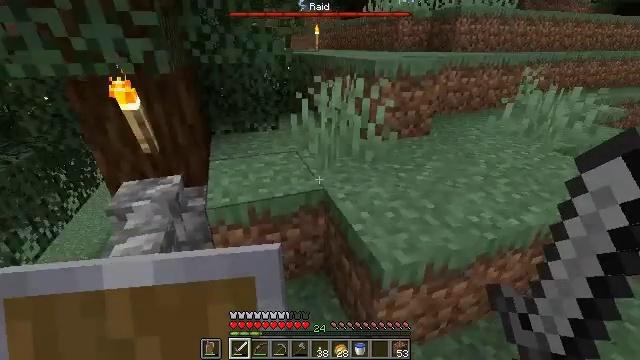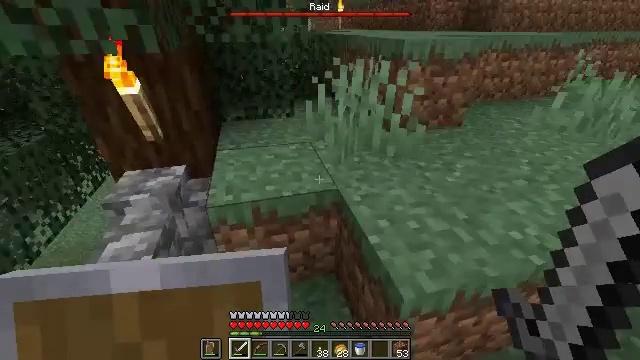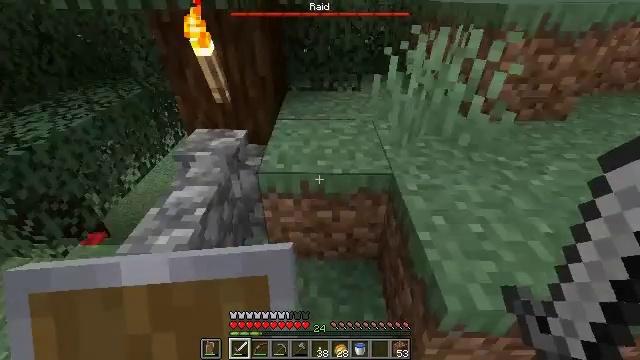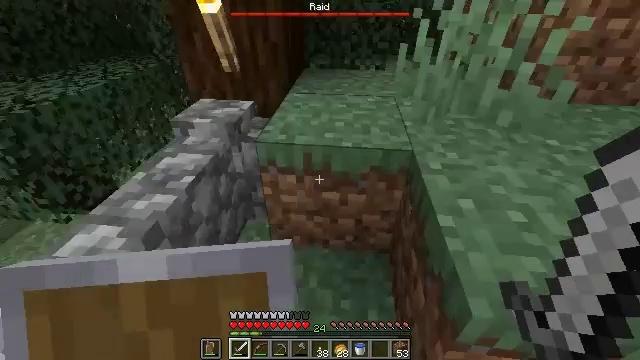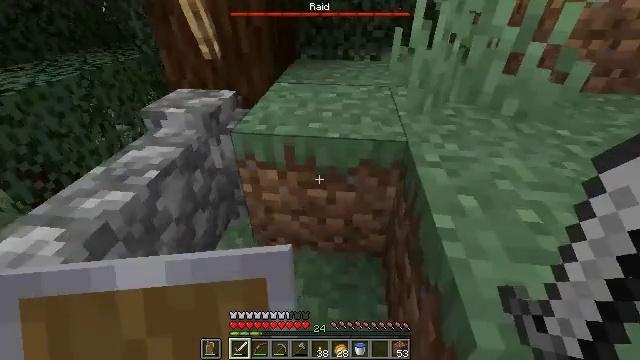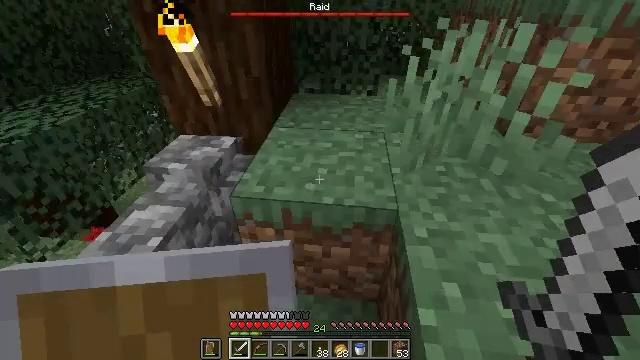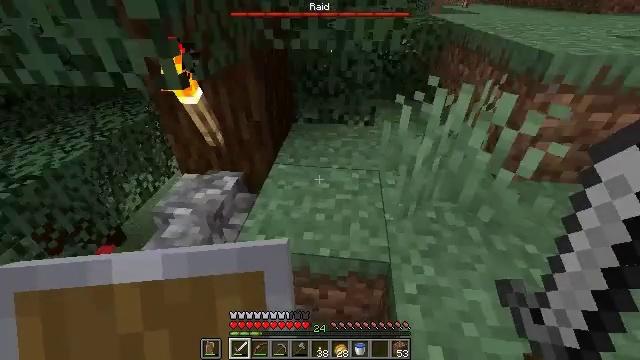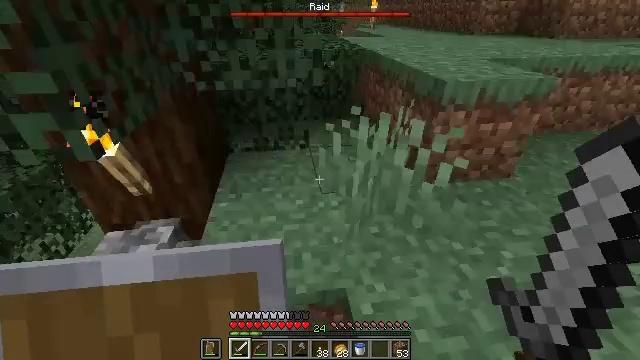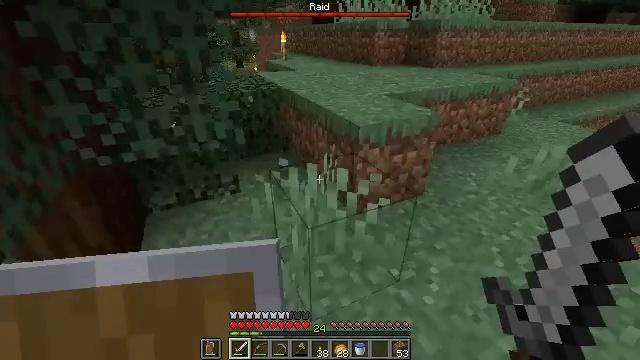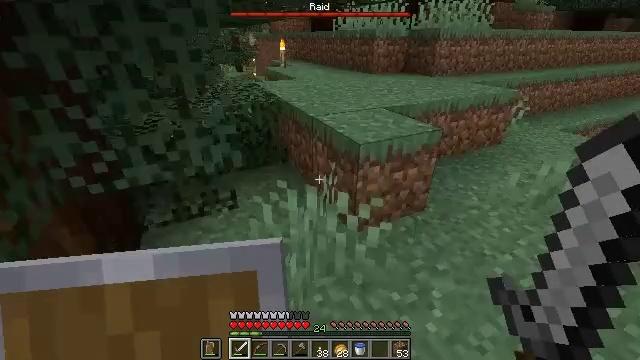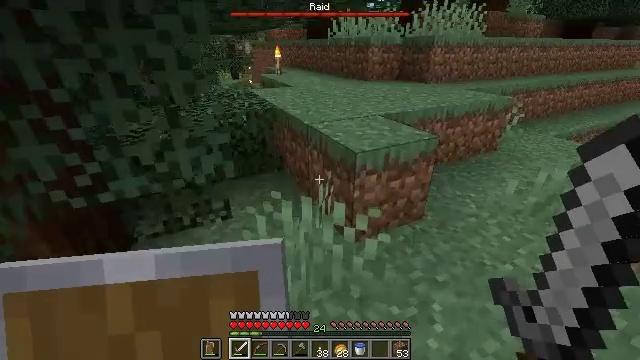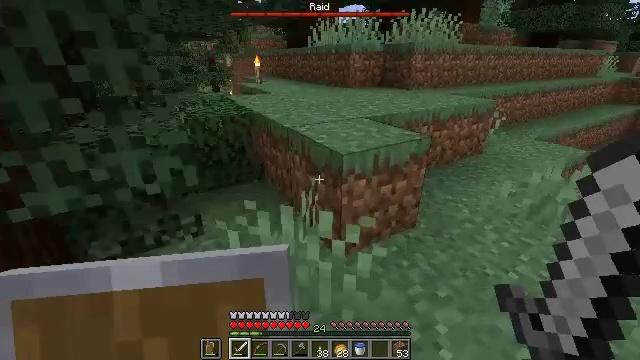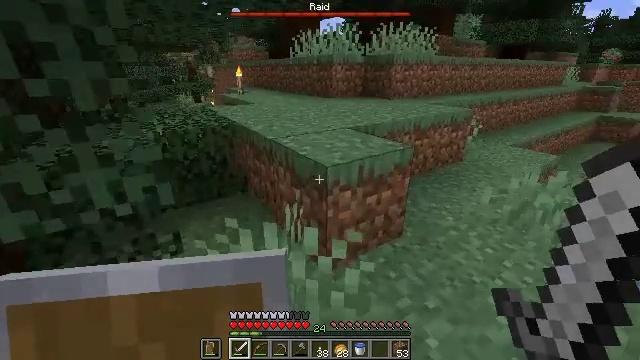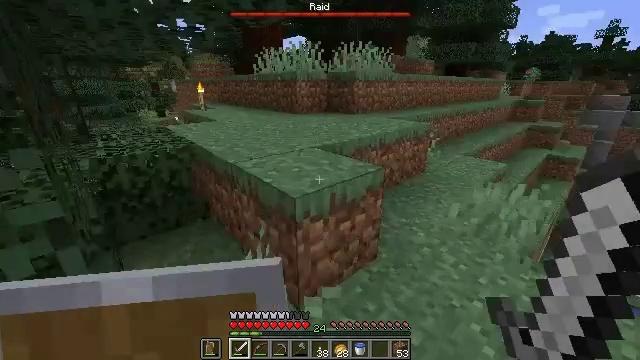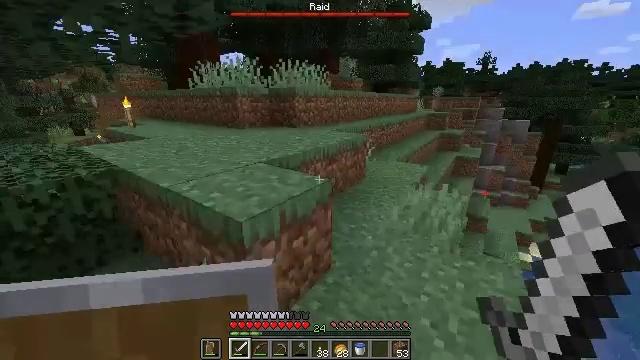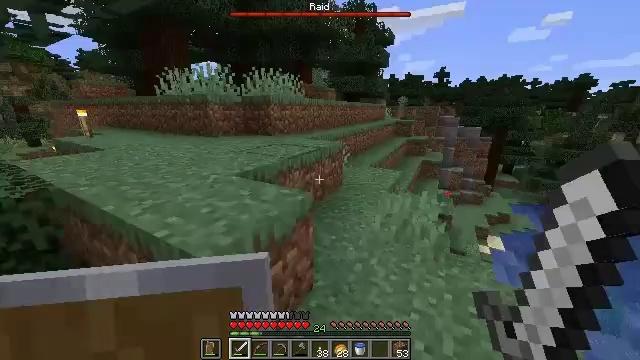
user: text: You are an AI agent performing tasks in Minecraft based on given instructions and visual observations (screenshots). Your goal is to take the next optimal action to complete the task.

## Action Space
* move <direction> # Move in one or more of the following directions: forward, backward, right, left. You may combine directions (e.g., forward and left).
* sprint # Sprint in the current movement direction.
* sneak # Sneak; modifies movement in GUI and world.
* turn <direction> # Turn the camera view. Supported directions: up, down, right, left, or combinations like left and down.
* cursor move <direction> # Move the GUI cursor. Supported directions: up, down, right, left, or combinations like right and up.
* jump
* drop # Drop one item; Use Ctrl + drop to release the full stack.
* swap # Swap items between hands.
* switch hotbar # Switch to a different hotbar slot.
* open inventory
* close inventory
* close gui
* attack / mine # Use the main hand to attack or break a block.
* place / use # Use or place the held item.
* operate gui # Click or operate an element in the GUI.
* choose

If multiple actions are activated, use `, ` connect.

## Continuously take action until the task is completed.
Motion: motion action
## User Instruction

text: Break the grass block.
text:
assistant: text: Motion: move forward and move right, turn left and down
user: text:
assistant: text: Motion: move forward and move right, turn left and down, jump
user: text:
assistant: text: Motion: move forward and move right, turn left, jump
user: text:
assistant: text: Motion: move forward and move right, jump
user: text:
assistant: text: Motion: move forward and move right, jump
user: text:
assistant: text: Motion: move forward and move right
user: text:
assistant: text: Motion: move right, turn right and up
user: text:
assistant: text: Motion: move forward and move right, turn right and up
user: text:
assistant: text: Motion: move forward and move right
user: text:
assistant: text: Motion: move forward and move right, turn up
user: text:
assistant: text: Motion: move forward, turn right and up
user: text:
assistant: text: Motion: move forward, sprint, turn right and up
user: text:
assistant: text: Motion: move forward, sprint, turn right and up
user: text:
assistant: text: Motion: move forward, sprint, turn right and up
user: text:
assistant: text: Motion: move forward, sprint, turn right and up
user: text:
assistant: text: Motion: move forward, turn right
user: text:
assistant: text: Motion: move forward, turn up
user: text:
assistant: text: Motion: move forward
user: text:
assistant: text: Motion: move forward and move right
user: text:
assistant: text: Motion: move forward and move right
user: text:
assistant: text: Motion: move forward and move right, turn right and down
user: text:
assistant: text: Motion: move forward and move right
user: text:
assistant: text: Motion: move forward
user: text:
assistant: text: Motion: move forward
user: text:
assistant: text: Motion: move forward
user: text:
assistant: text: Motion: move forward
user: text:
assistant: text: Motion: move forward, sprint
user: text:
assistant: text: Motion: move forward, sprint
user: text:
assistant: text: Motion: move forward, sprint, turn left and down
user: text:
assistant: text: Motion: move forward, sprint, turn left and down